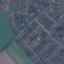
Label: Residential